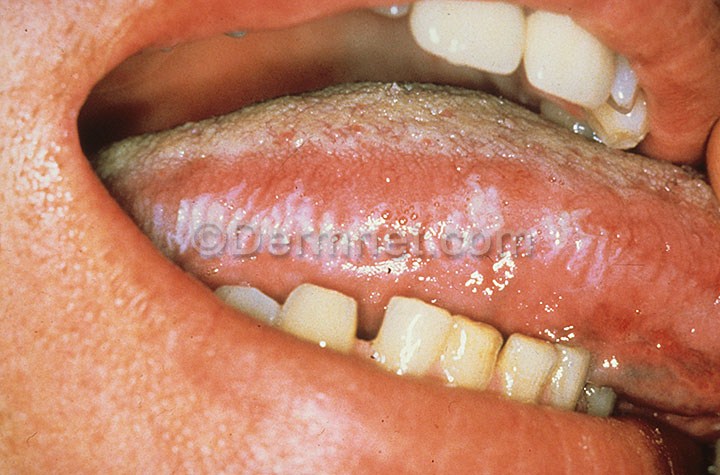
Disease: Herpes HPV and other STDs Photos